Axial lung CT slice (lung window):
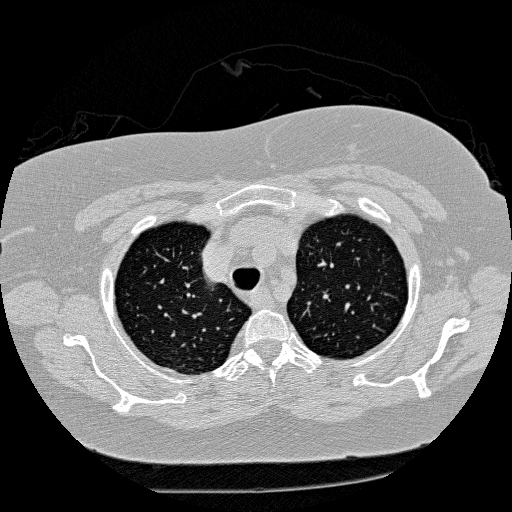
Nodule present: no